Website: apple
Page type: customer-info-address
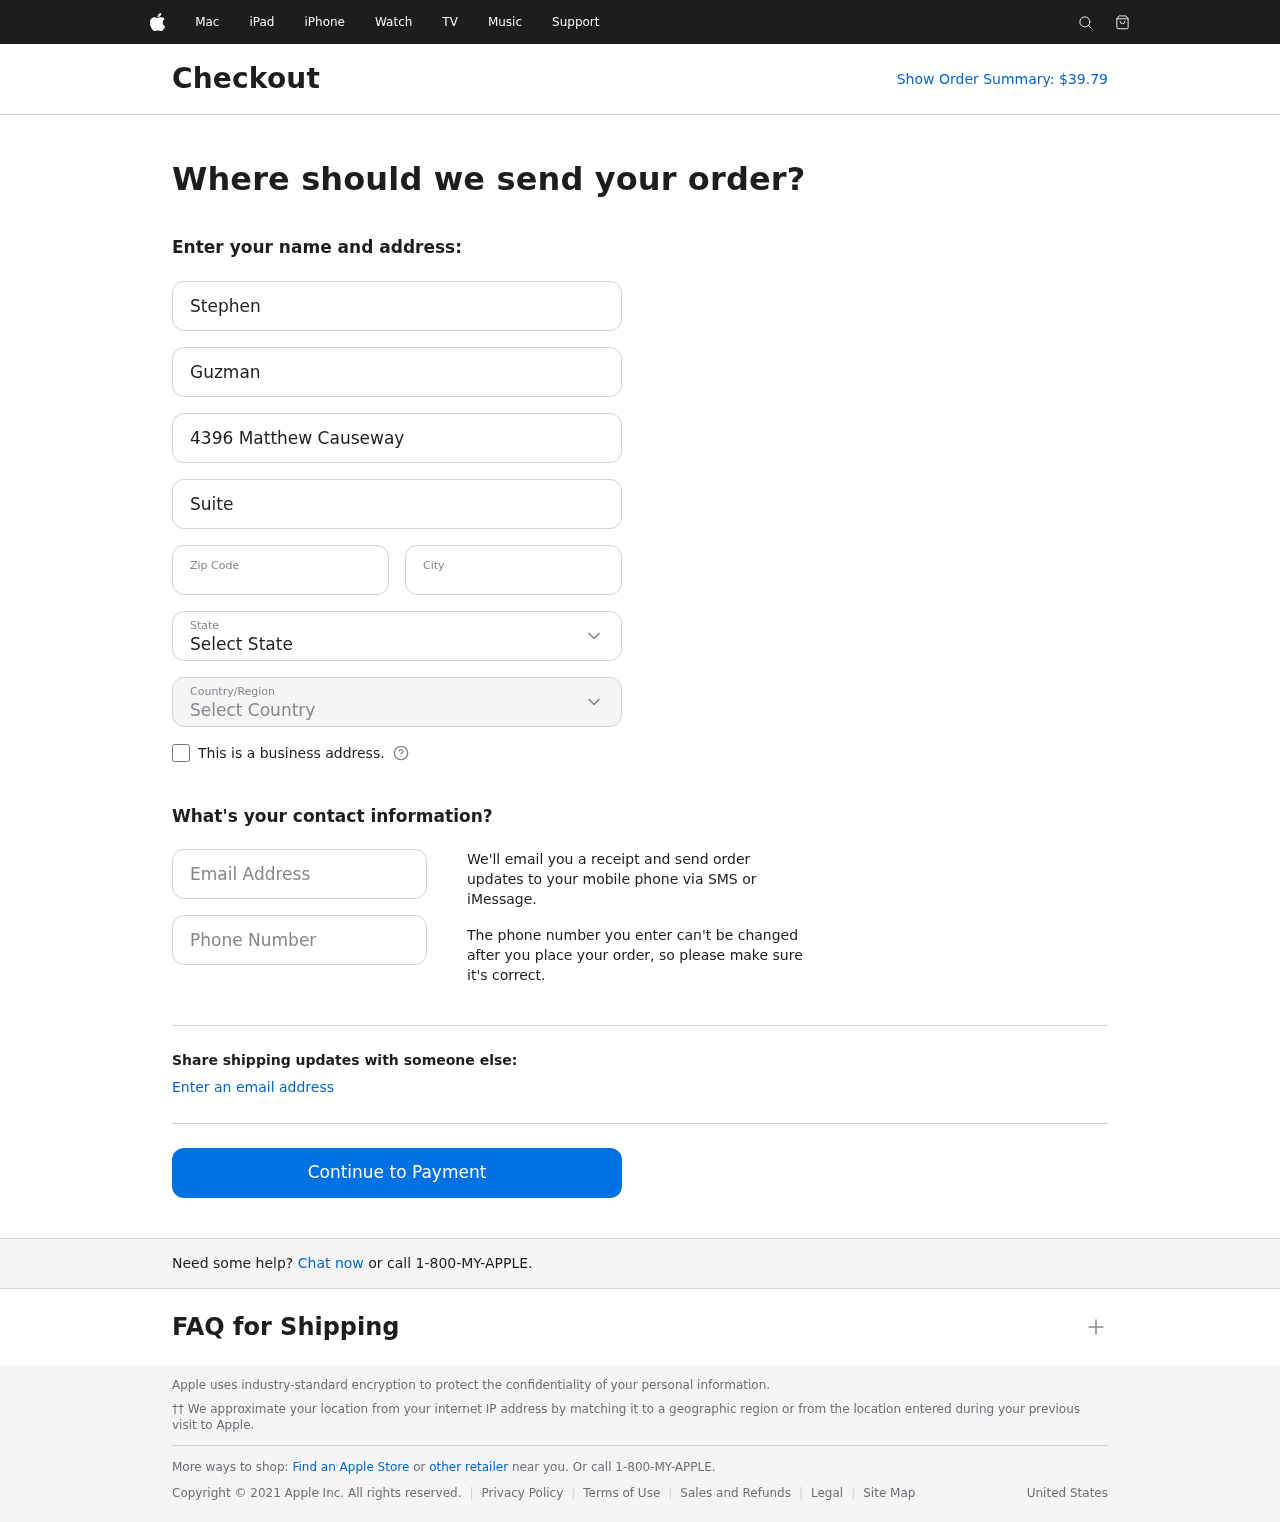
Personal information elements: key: PII_CITY
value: West Georgemouth
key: PII_COUNTRY
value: United States
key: PII_EMAIL
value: stephen_guzman@hotmail.com
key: PII_FIRSTNAME
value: Stephen
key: PII_LASTNAME
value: Guzman
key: PII_PHONE
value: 2509486391
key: PII_POSTCODE
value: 95428
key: PII_STATE
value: Delaware
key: PII_STREET
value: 4396 Matthew Causeway
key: PII_STREET2
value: Suite 894
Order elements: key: ORDER_TOTAL
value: Show Order Summary: $39.79